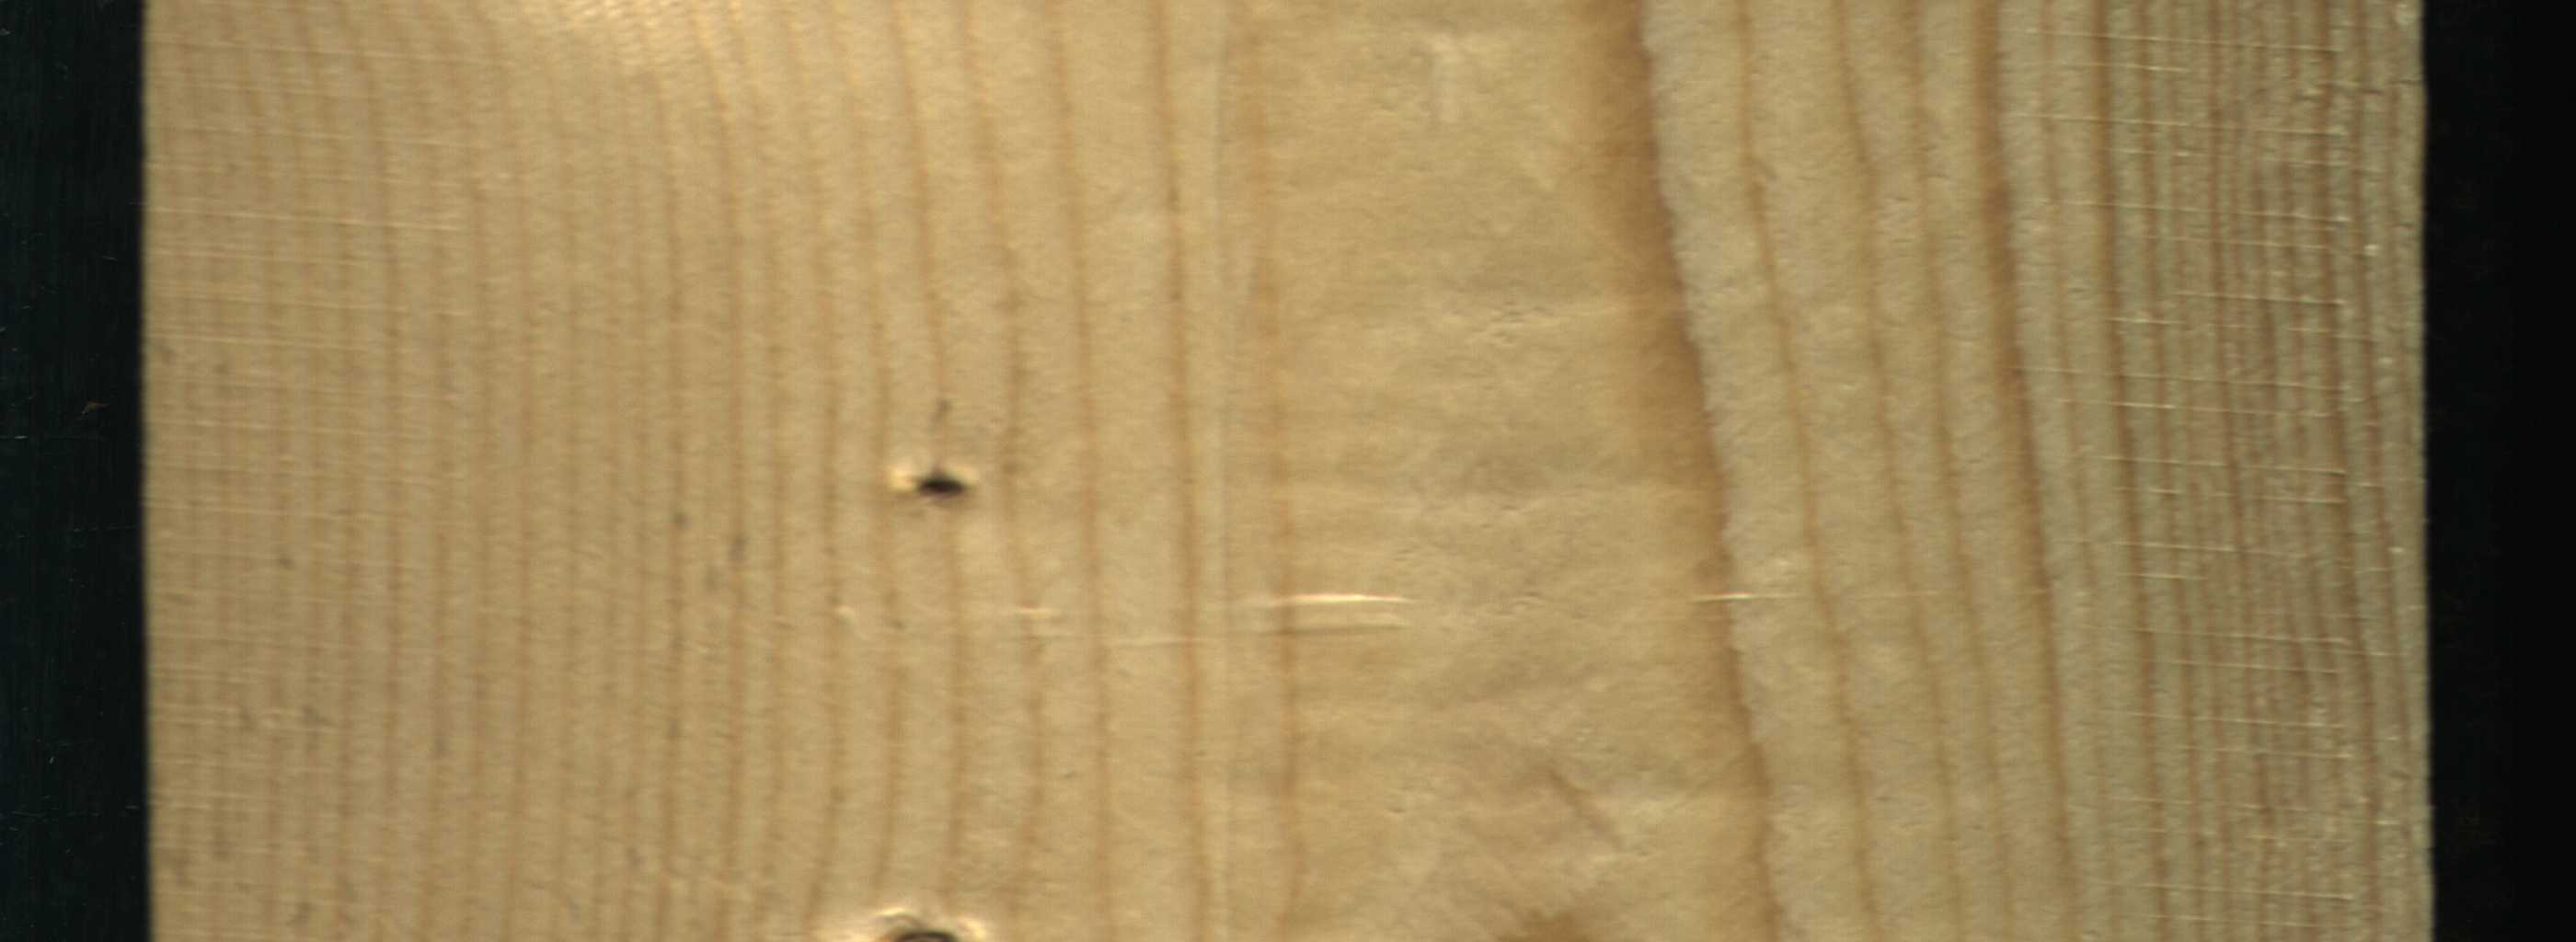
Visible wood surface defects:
Dead_Knot
Dead_Knot